Interaction volume radius: 5 \u00c5
Interaction volume height: 10 \u00c5
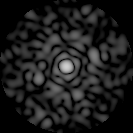
Disorder parameter: 0.838